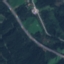
Land use / land cover: Highway